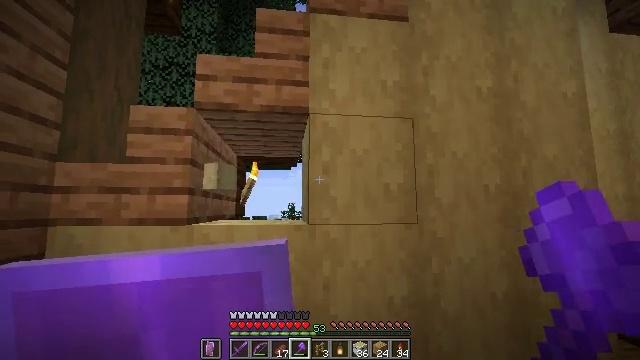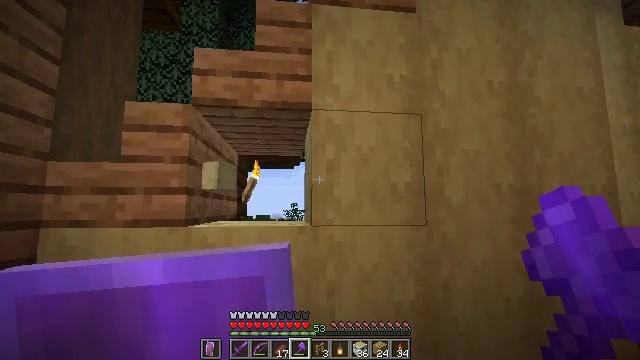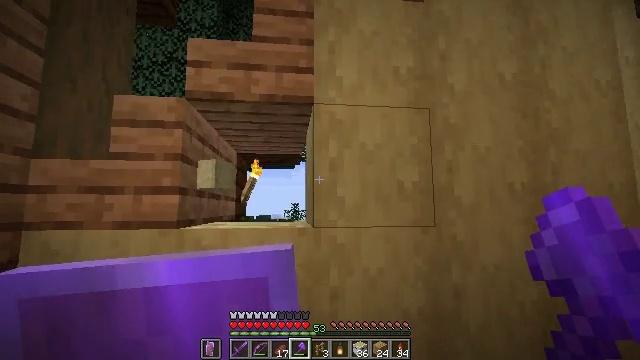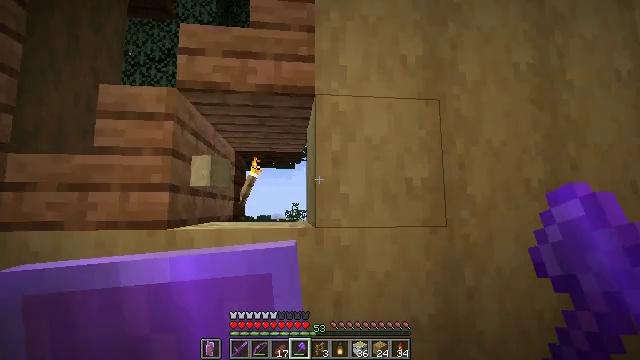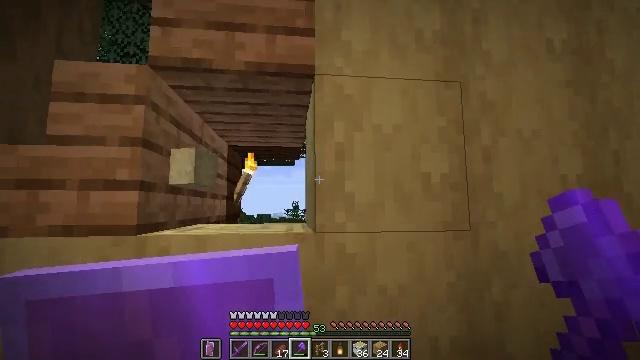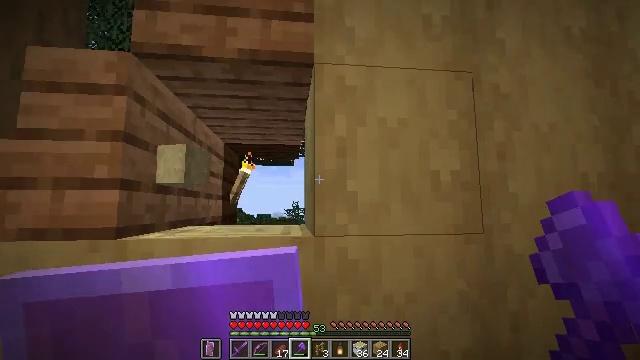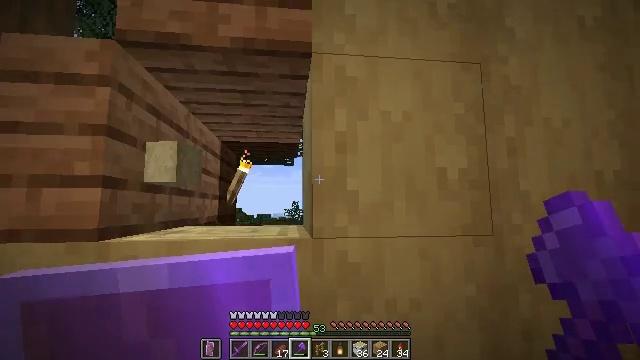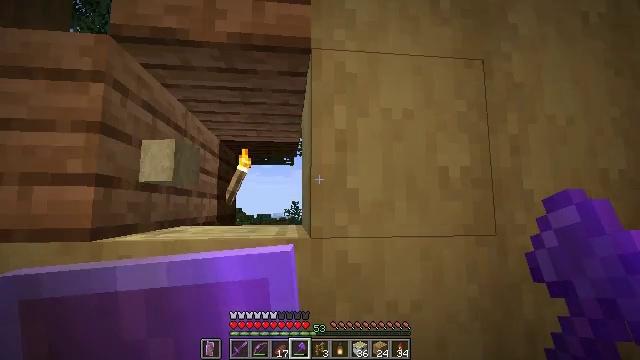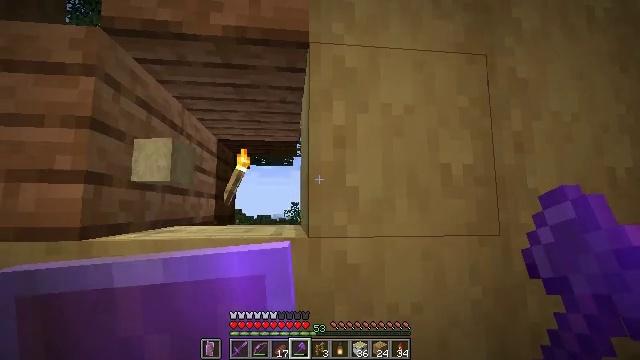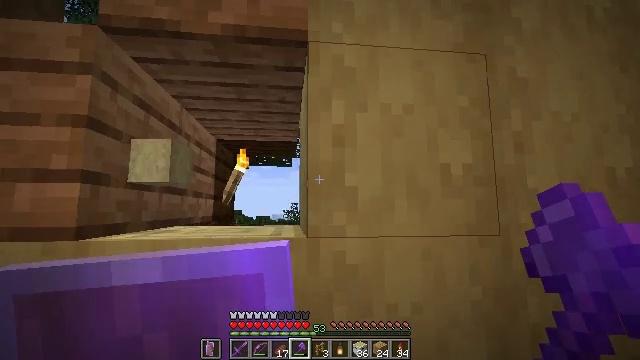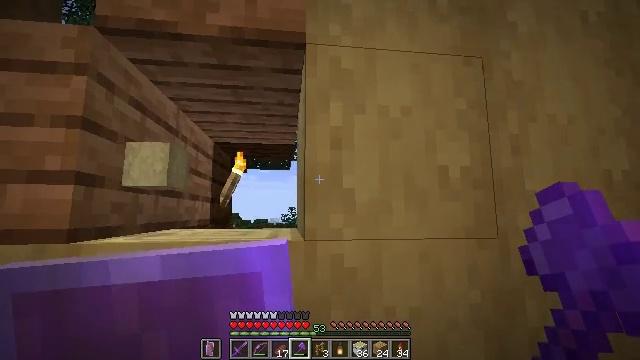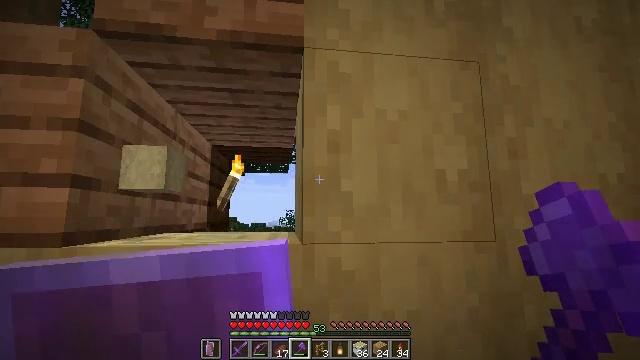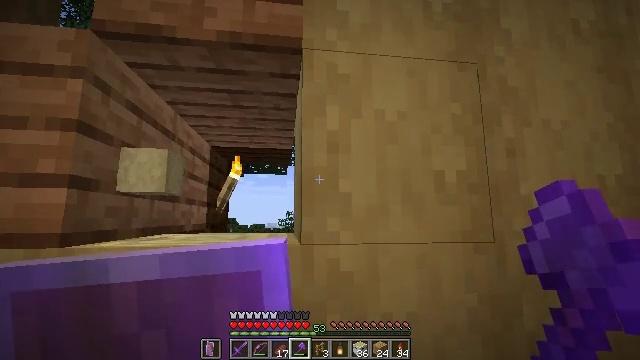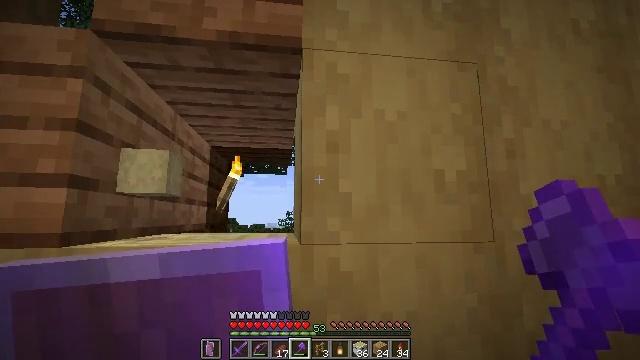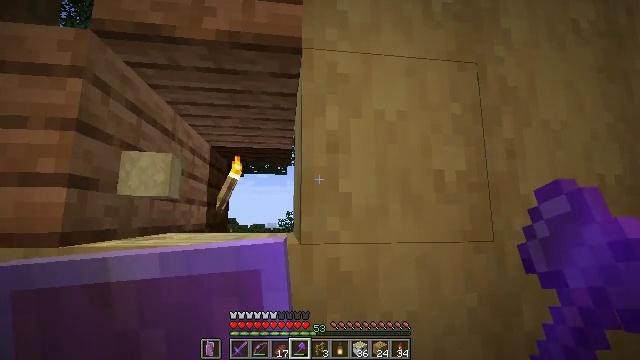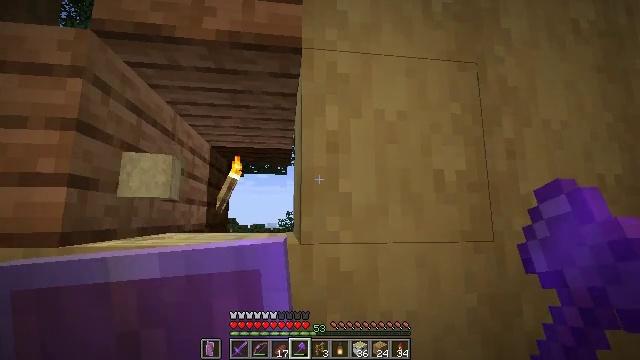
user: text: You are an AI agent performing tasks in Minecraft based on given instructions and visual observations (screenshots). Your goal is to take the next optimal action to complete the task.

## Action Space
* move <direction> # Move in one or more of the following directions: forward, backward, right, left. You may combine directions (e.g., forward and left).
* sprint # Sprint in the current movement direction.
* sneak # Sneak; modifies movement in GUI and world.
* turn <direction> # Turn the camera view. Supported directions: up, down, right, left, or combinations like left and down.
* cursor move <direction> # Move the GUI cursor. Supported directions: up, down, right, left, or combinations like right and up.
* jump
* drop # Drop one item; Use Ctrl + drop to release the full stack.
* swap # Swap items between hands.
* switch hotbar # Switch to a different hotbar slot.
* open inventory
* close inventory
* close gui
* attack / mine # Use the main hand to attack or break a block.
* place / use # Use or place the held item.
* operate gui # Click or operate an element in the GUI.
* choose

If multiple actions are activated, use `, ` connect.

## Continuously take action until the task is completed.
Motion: motion action
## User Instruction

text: Collect the stripped birch log by attacking it.
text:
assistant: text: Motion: move forward
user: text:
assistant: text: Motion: move forward
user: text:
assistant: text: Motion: move forward
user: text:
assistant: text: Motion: move forward
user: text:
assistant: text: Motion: no_op
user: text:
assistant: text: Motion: no_op
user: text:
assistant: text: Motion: no_op
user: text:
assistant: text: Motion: no_op
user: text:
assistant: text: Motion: no_op
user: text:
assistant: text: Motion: no_op
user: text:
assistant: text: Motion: no_op
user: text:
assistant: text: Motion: no_op
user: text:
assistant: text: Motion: no_op
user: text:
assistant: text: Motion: no_op
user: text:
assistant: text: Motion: no_op
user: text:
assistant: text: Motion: no_op
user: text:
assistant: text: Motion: attack / mine
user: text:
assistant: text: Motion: attack / mine
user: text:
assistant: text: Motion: attack / mine
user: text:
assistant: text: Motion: attack / mine
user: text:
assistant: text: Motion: no_op
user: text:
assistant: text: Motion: no_op
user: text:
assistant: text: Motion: no_op
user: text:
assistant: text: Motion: no_op
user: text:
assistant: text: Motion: no_op
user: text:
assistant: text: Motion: no_op
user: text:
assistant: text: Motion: no_op
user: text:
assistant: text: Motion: move forward
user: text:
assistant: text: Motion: move forward, turn right and up
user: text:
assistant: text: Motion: move forward, turn right and up